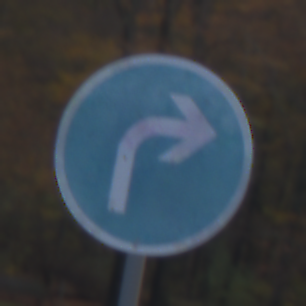
Verkehrszeichen: VorgeschriebeneFahrtrichtungRechts
Umgebung: Outdoor, Nature
Tageszeit: SunriseSunset
Wetter: PartlyCloudy
Licht: Natural
Jahreszeit: Autumn
Kontrast: LowContrast